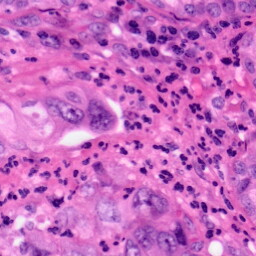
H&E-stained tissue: Pancreatic